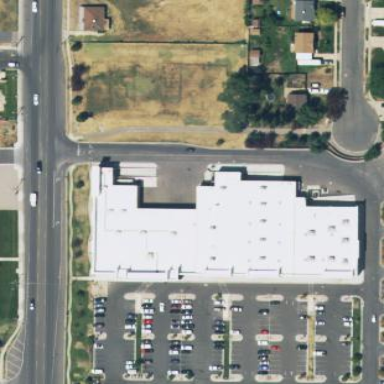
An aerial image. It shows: Retail building.